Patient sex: M
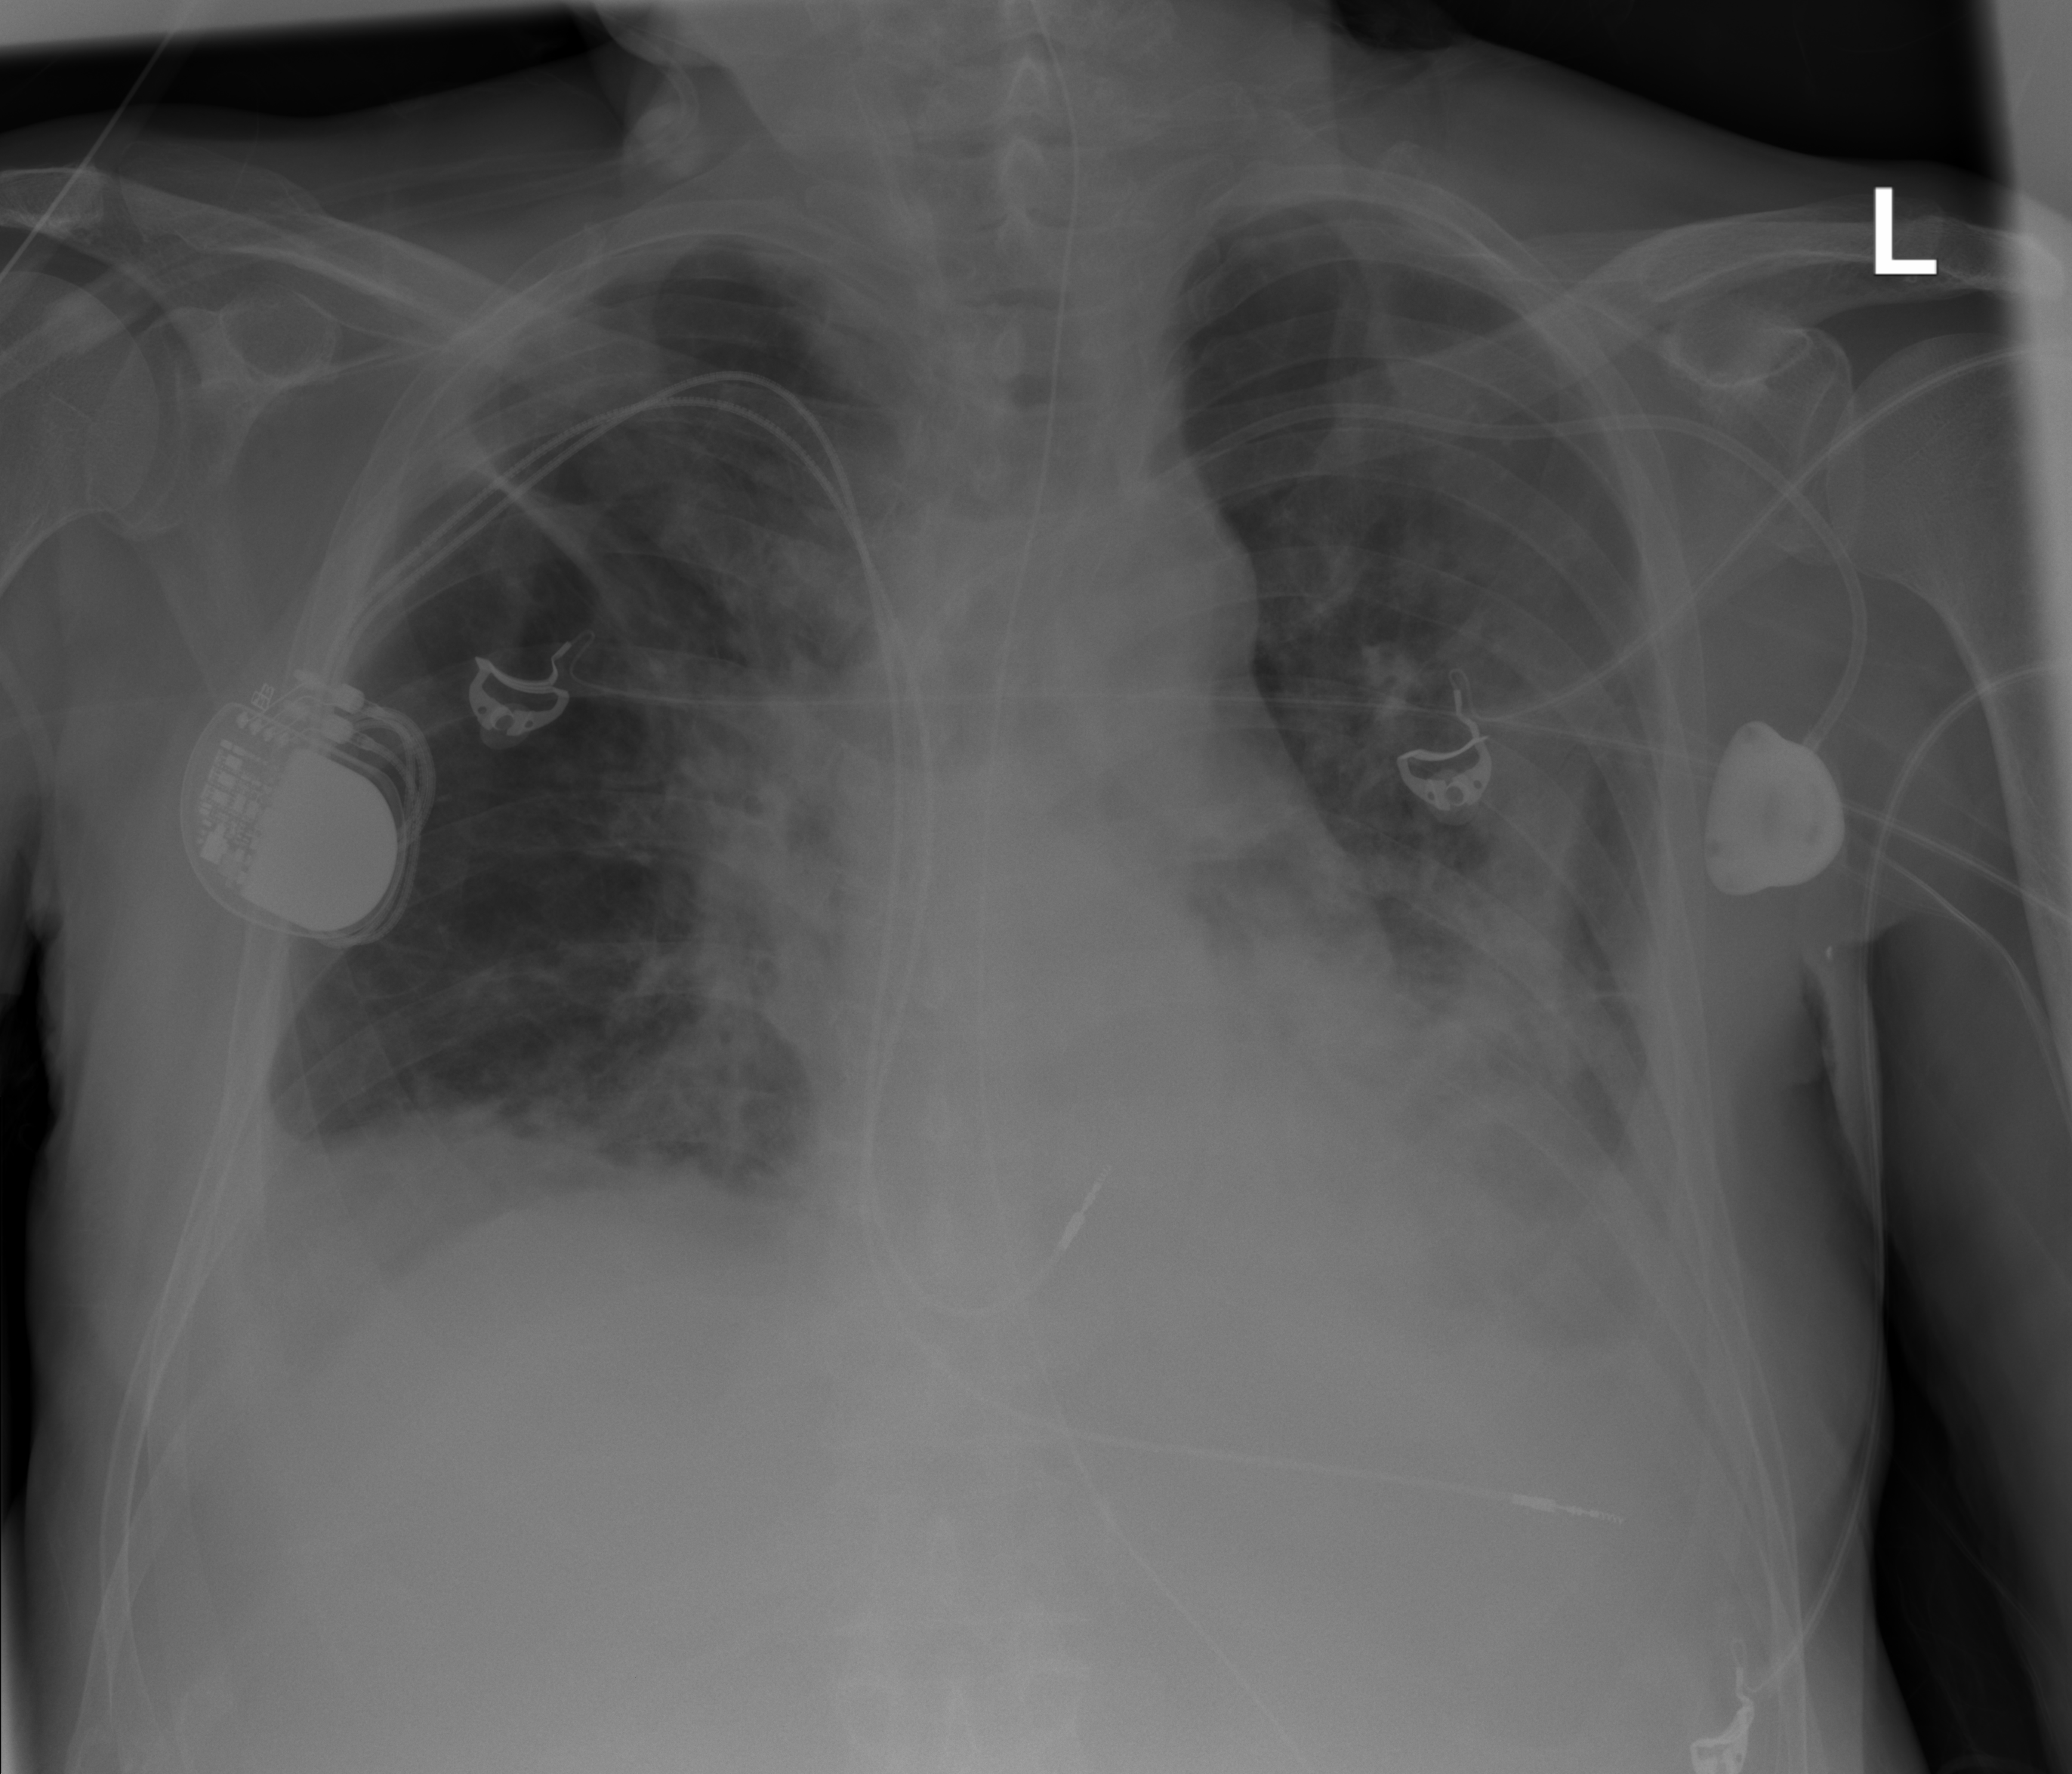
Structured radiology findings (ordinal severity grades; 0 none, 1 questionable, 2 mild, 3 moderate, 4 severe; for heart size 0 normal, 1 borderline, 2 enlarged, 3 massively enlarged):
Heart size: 0
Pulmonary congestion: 0
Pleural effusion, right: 1
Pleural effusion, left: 2
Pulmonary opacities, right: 3
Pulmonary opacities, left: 3
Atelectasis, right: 2
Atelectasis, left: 2